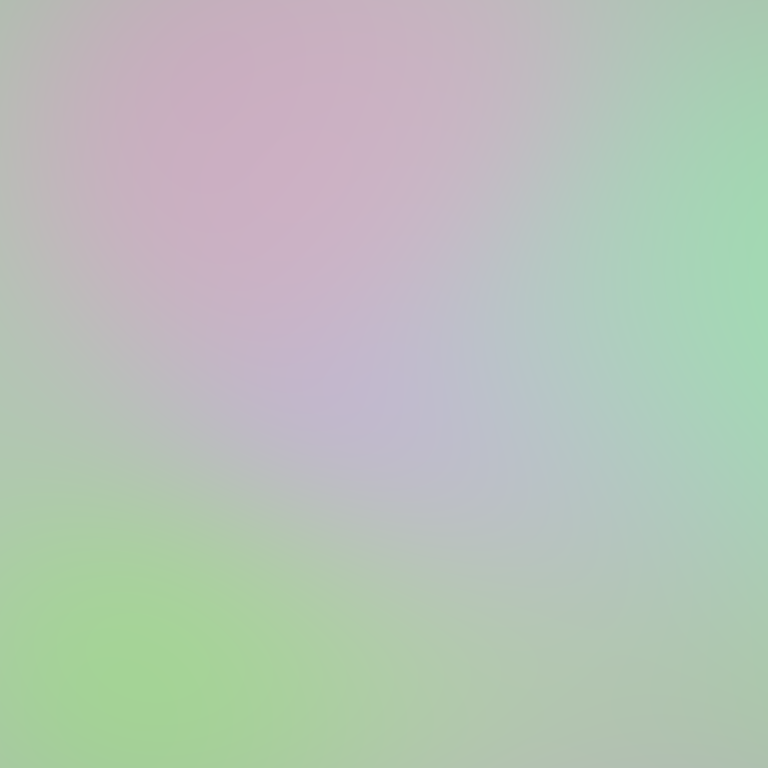
Abstract light effect, smooth gradient from soft lavender to gentle mint, serene atmosphere, diffuse glow, no room, no furniture, no objects.